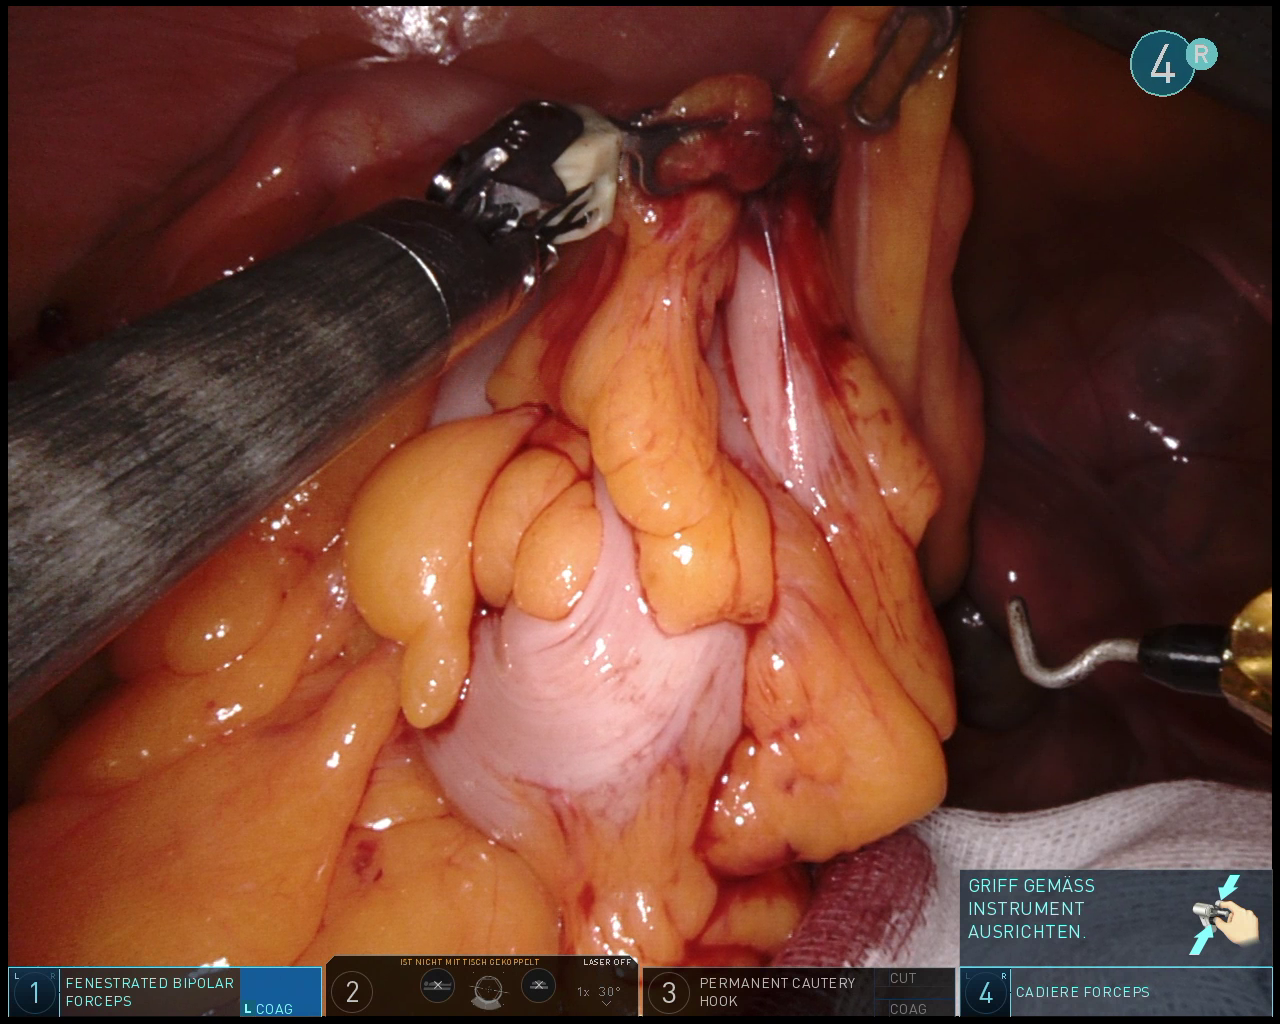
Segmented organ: colon
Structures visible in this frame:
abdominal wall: yes
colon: yes
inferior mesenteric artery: no
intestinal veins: no
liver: no
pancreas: no
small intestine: no
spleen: no
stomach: no
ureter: no
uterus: yes
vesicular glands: no